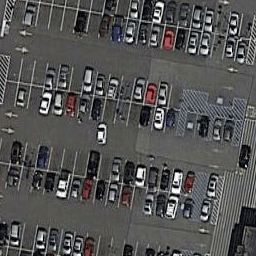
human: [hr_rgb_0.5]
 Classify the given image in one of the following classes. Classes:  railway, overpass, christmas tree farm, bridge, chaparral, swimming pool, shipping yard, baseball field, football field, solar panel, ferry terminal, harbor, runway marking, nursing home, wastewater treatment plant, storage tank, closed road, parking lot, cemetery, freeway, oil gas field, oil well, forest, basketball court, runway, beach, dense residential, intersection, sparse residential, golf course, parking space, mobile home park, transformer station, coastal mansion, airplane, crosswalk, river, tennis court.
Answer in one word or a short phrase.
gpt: parking lot